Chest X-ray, PA view. Patient: 57 years old, sex M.
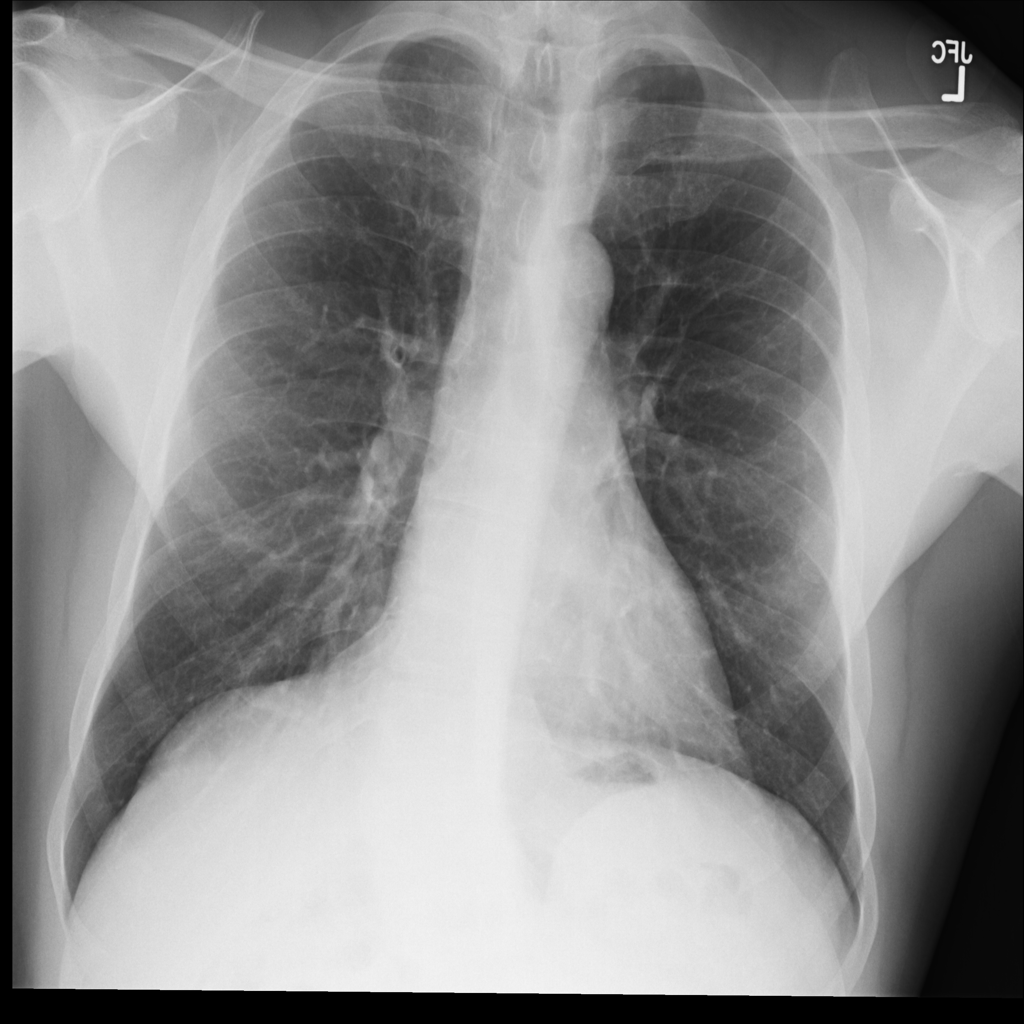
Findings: No Finding